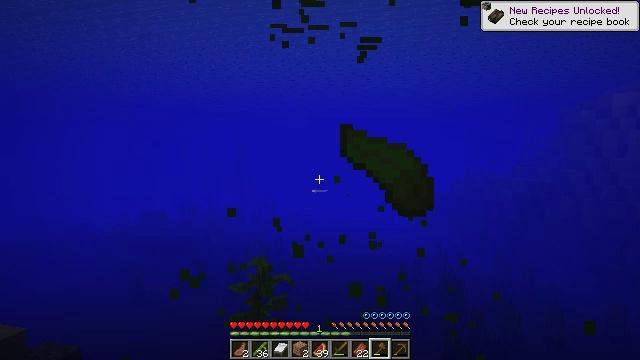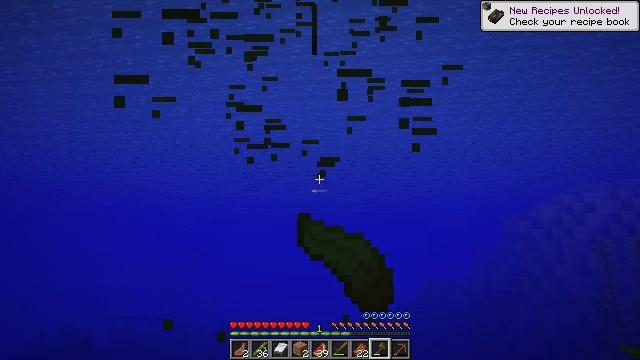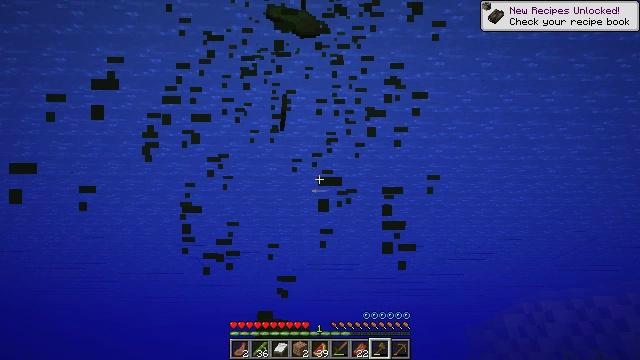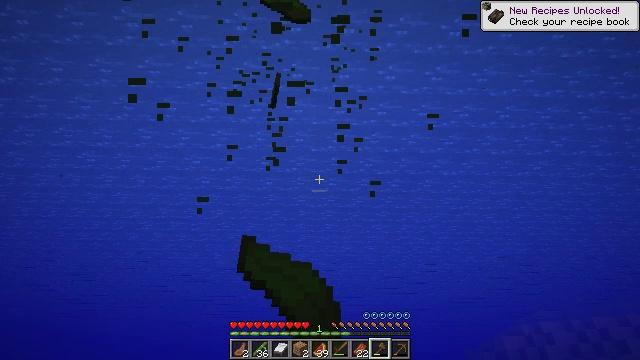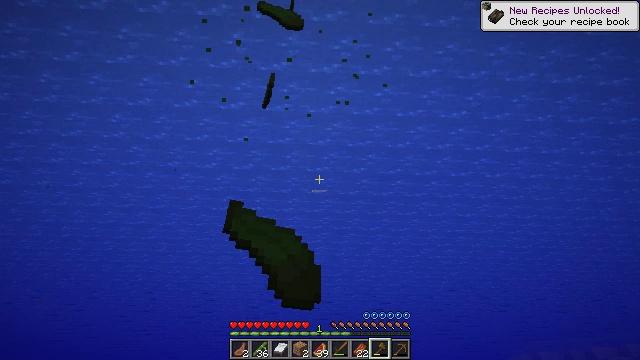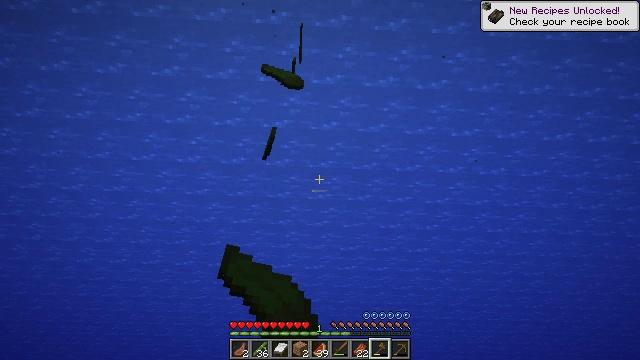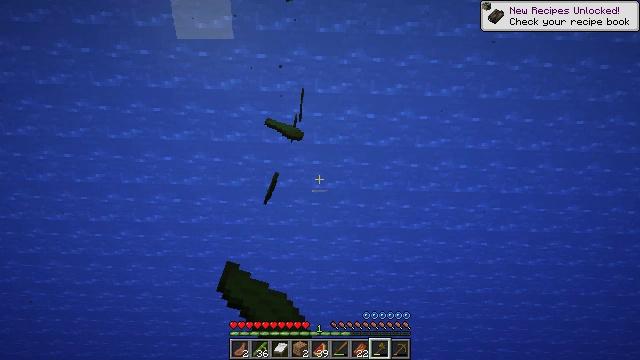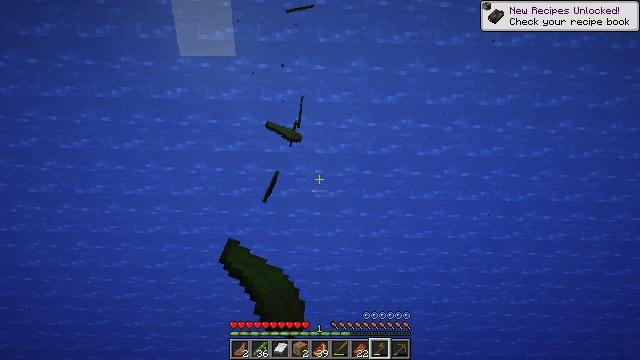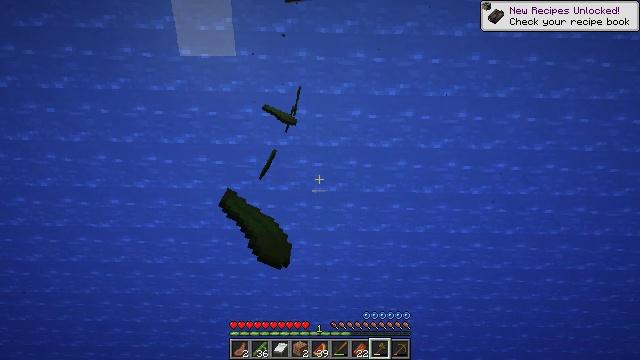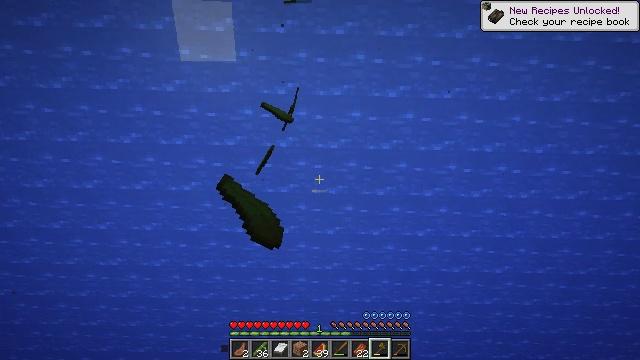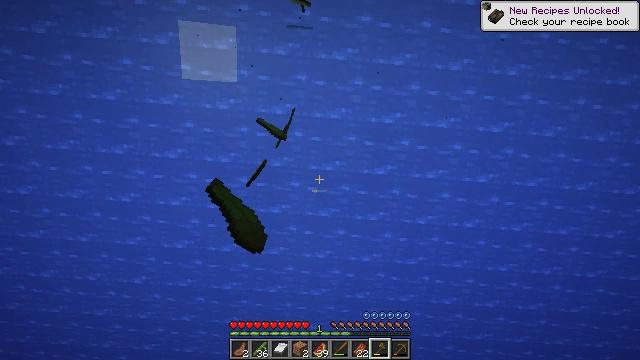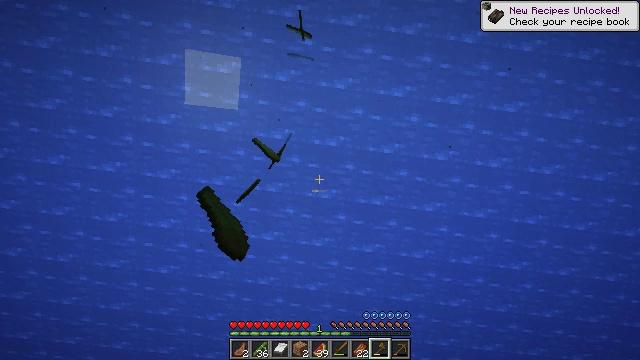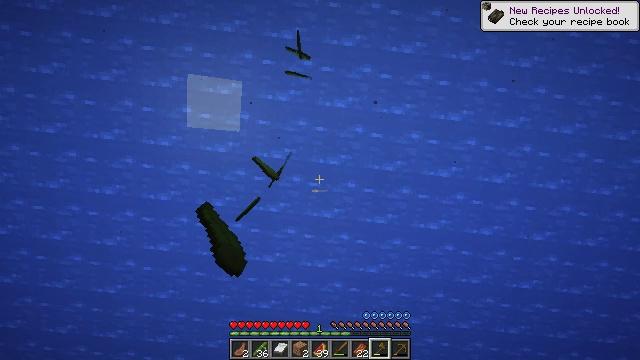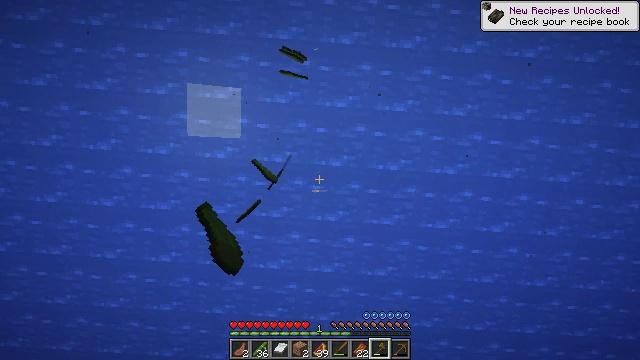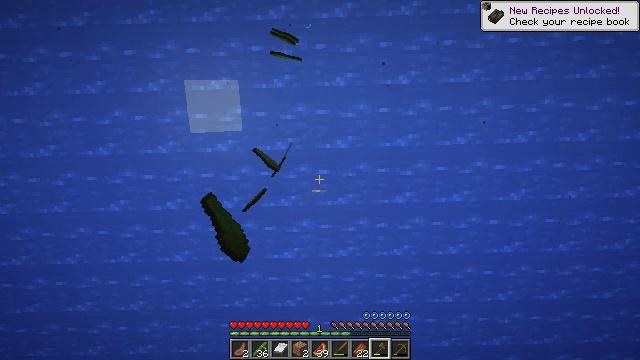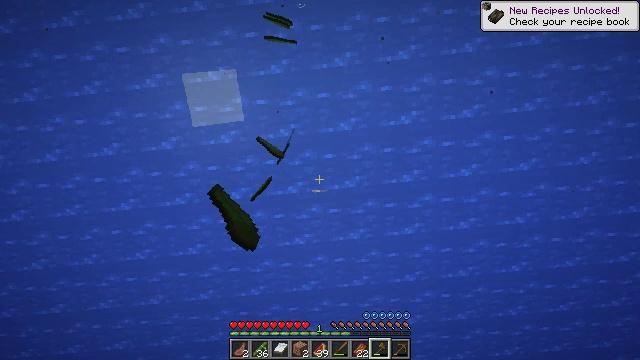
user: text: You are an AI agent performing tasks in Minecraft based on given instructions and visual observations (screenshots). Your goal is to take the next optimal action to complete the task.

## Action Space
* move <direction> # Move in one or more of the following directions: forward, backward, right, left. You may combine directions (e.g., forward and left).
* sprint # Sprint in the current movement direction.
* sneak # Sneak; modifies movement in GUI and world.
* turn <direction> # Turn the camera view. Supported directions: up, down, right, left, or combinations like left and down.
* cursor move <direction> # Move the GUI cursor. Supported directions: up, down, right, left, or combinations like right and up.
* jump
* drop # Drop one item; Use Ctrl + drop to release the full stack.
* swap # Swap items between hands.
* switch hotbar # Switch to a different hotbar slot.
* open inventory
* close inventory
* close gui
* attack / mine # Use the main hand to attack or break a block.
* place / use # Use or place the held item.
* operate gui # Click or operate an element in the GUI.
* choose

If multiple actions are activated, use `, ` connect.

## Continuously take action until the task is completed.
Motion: motion action
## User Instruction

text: Get cactus from the sandy areas.
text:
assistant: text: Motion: move forward, turn right and up
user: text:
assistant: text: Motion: move forward, turn right and up
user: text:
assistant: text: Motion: move forward, turn up, attack / mine
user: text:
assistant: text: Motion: move forward, turn right and up, attack / mine
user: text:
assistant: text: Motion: move forward, turn up, attack / mine
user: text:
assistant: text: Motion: move forward, turn left and up
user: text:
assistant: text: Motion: move forward, turn up
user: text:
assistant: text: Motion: move forward, jump
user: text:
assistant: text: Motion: jump
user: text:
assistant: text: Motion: turn right and up, jump
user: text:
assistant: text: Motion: turn right and up, jump
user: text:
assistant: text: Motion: turn left and up, jump
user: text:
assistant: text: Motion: turn left, jump
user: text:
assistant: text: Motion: turn left and down, jump
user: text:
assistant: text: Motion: turn left and down, jump
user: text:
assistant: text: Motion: turn left and down, jump
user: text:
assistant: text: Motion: move forward, turn left, jump
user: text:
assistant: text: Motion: move forward, turn left, jump
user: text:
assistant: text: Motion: move forward, turn left and up, jump
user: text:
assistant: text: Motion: move forward, turn left and up, jump
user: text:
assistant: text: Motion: move forward, turn left and up, jump
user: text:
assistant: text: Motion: turn left, jump
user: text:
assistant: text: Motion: turn left, jump
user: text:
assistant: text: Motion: turn left and down, jump
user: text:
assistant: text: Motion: turn left and down, jump
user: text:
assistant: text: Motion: turn right and down, jump
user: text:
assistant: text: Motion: jump
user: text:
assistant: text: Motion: jump
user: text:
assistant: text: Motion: jump
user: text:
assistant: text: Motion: move right, jump